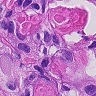
Metastatic tissue present: yes